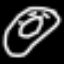
Label: donut